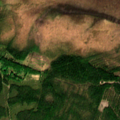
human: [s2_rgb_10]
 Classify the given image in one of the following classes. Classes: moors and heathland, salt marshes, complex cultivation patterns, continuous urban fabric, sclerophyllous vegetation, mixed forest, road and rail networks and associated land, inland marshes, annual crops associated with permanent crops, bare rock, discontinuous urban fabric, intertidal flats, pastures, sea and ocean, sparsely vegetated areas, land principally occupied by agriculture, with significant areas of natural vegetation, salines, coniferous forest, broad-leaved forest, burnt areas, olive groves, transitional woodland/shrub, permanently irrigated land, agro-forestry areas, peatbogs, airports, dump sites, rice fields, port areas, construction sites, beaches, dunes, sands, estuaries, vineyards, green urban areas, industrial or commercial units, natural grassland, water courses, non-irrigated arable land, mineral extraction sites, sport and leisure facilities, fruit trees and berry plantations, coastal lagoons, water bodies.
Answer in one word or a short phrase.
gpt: coniferous forest, mixed forest, transitional woodland/shrub, peatbogs